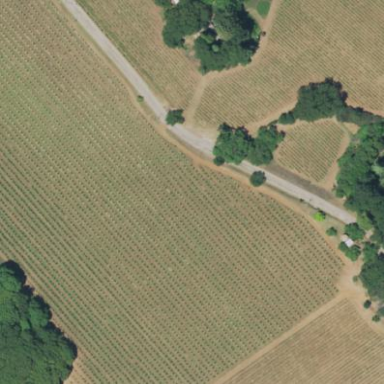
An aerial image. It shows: Vineyard with wine grapes as the crop.